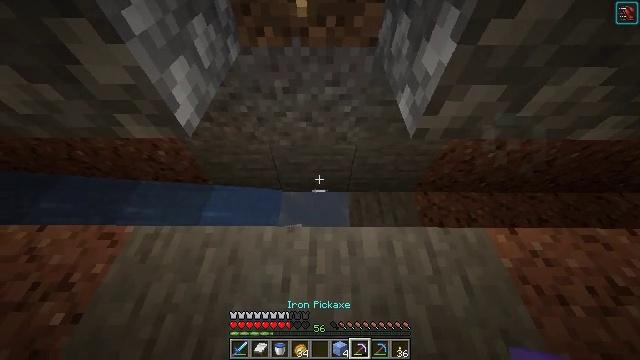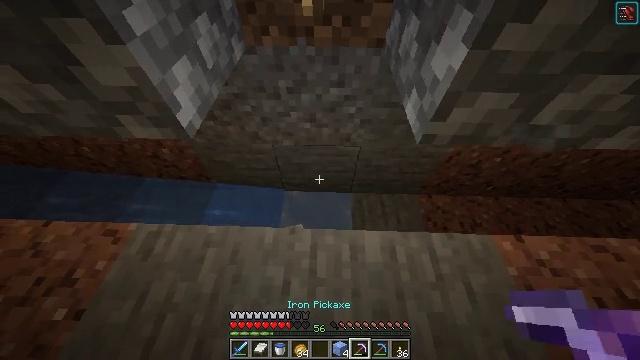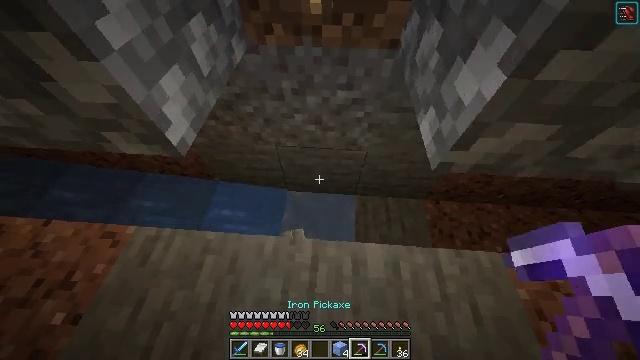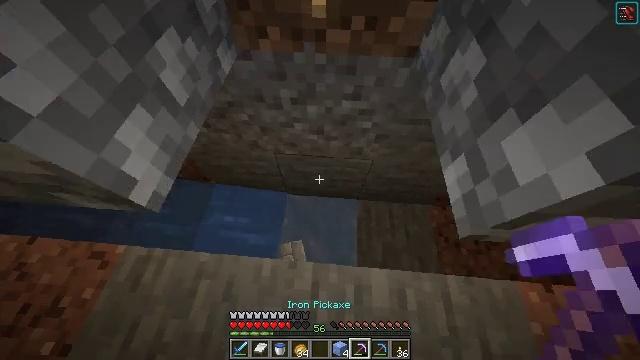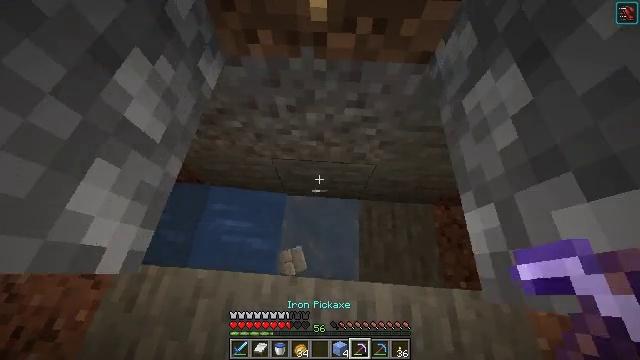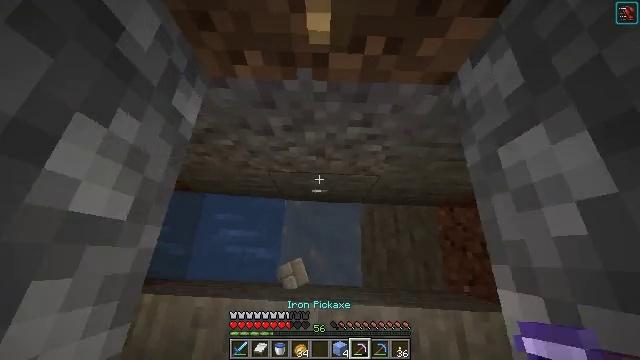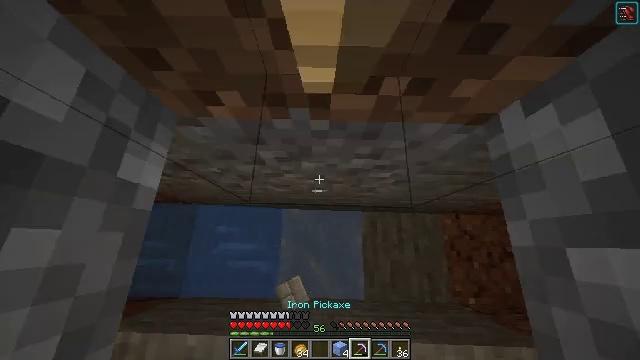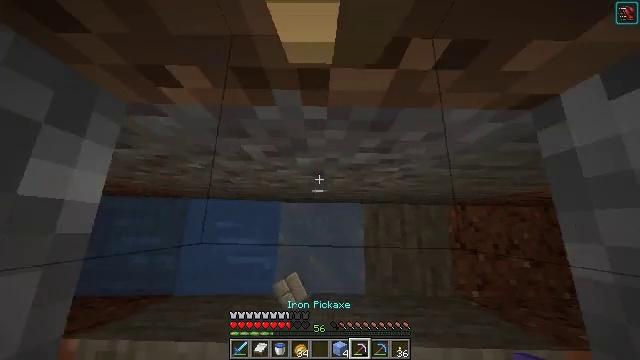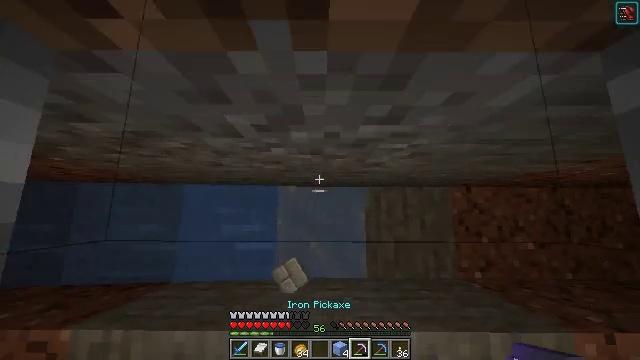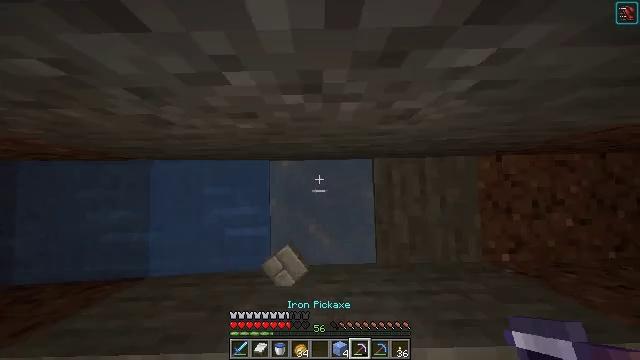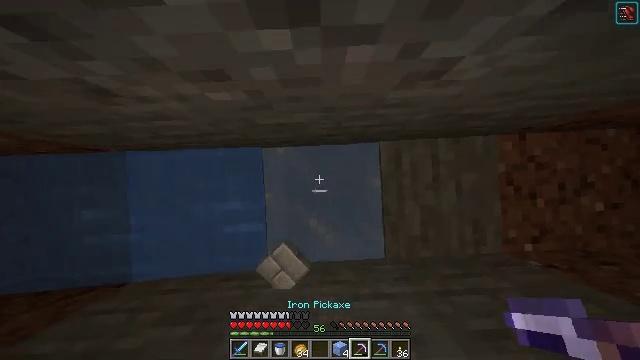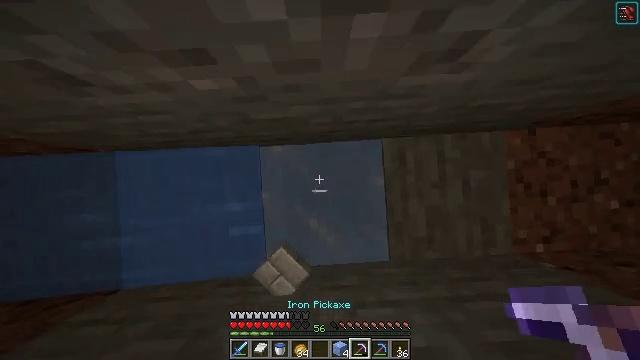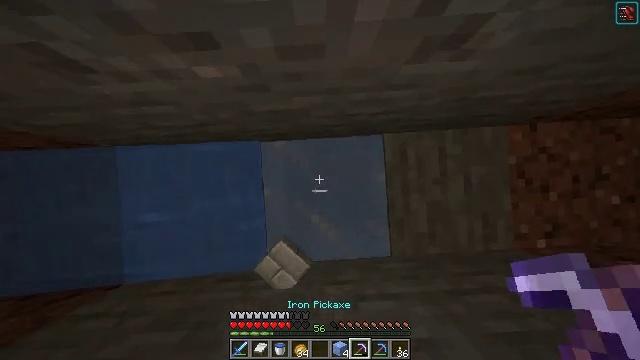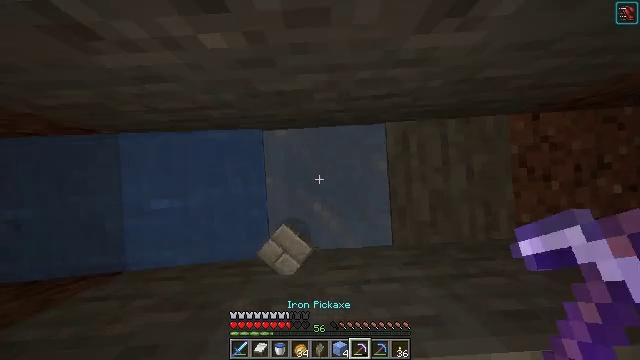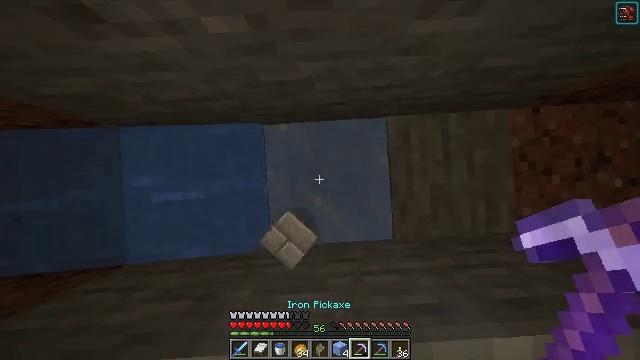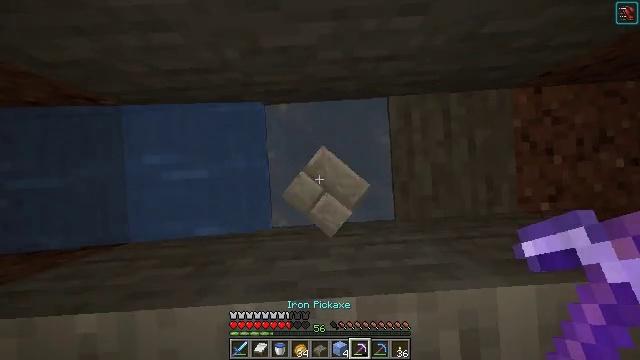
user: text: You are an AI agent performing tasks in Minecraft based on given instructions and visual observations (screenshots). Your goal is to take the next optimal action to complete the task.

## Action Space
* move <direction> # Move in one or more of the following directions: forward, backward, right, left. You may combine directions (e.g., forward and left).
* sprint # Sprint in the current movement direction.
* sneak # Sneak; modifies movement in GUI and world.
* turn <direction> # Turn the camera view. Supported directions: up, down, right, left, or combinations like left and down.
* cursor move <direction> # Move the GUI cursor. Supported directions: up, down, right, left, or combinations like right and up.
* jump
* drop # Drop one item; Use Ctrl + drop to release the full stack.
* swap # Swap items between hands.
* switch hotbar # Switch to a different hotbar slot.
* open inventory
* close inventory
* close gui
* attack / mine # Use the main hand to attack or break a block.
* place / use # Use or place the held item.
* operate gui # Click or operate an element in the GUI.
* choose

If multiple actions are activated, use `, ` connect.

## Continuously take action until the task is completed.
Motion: motion action
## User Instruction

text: Mine ice to use in an ice pathway.
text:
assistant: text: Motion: move forward, turn left
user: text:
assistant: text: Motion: move forward, turn left and down
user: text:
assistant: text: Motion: move forward, turn down
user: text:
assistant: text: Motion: move forward, turn down
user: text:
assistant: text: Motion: move forward, turn right and down
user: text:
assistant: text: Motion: move forward, turn down
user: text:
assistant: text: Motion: turn down
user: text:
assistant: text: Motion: turn down
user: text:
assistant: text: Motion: turn right and down
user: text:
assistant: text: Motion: turn right and down
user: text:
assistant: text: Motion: move back, turn down
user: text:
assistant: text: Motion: move back, turn down
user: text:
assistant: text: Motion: move back
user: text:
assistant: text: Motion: move back
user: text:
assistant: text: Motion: no_op
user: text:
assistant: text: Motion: no_op
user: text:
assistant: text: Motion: no_op
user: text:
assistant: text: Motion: attack / mine
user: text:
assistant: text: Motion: attack / mine
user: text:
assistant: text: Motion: attack / mine
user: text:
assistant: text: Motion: no_op
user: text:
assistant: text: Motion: no_op
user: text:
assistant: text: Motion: no_op